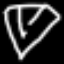
Label: diamond